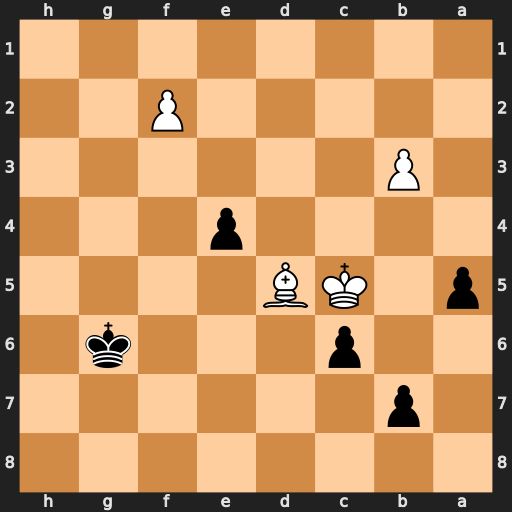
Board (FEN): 8/1p6/2p3k1/p1KB4/4p3/1P6/5P2/8
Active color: b
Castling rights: -
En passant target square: -
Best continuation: cxd5 Kxd5 Kf5